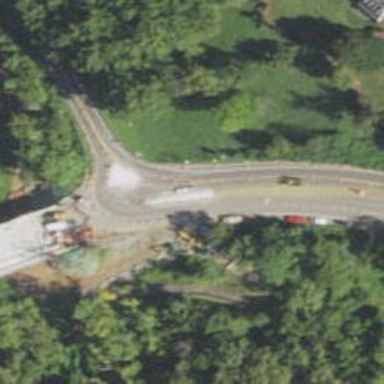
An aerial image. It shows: Primary link highway with asphalt surface.